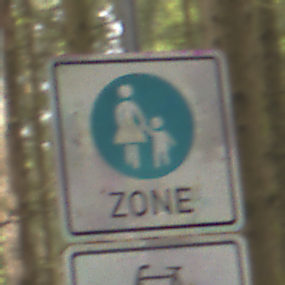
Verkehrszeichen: BeginnFussgaengerzone
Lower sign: EinspurigeFahrzeugeFrei1
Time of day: MorningAfternoon
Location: Outdoor (Nature)
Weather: Overcast
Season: Winter
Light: Natural